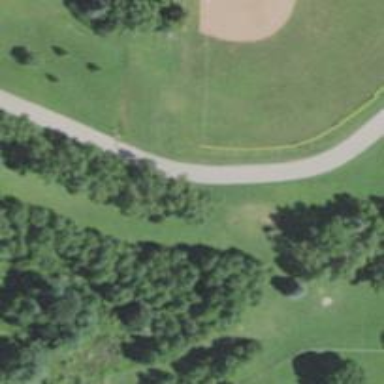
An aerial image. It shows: Disc golf hole.